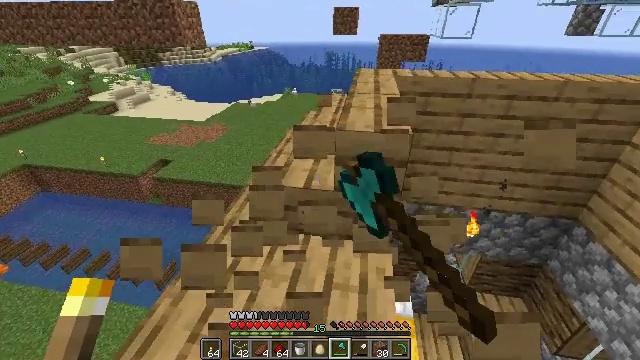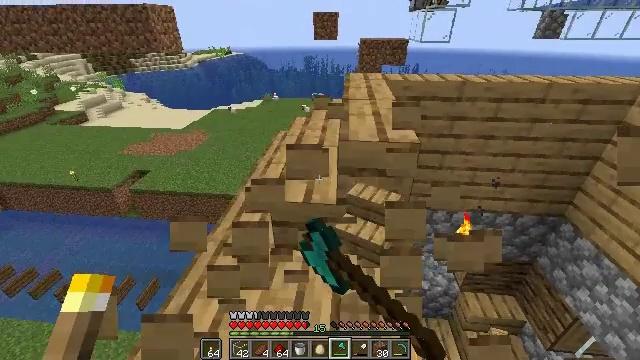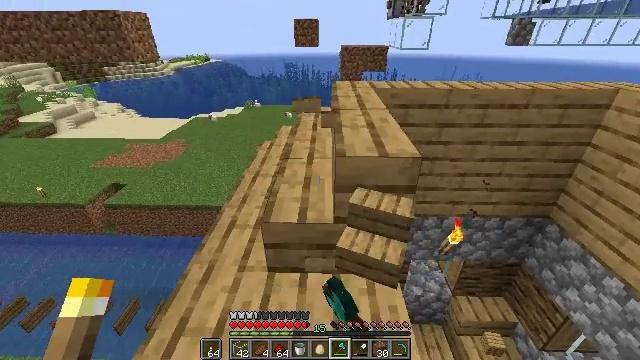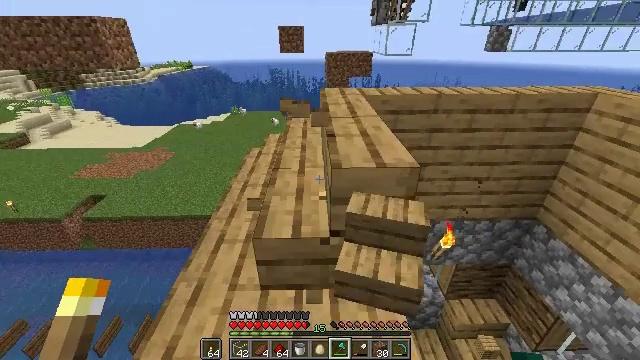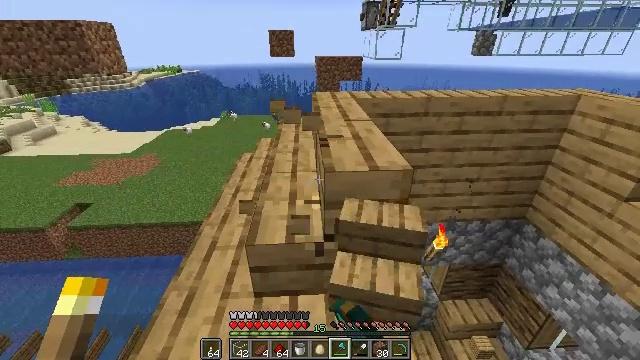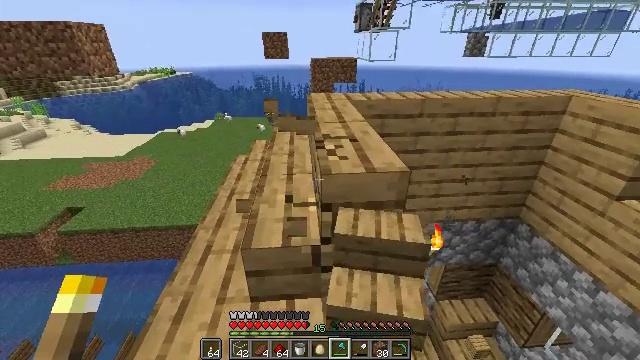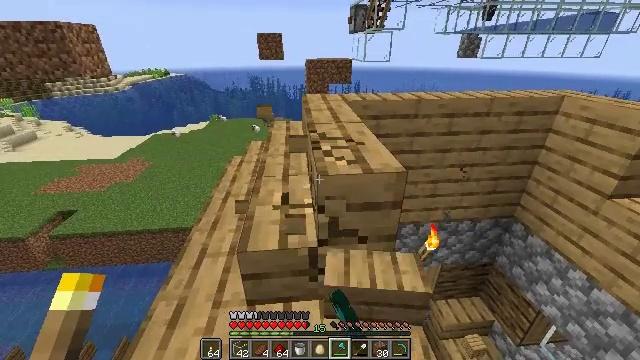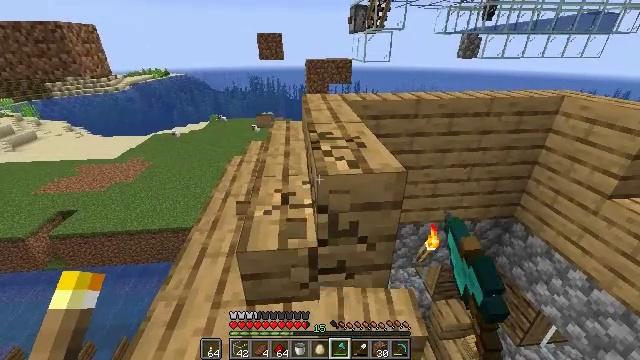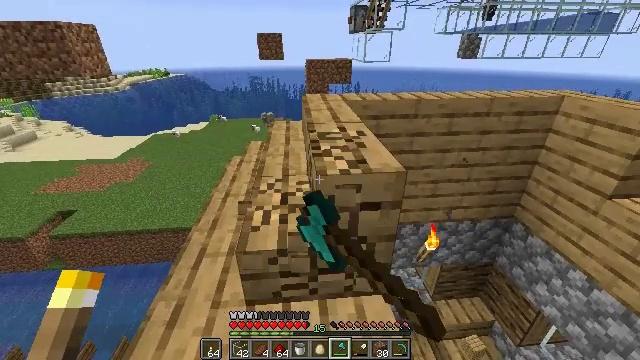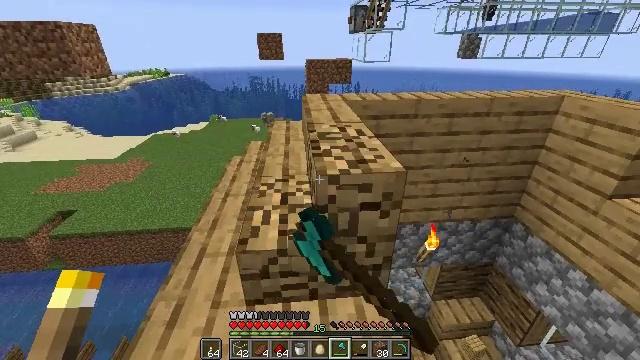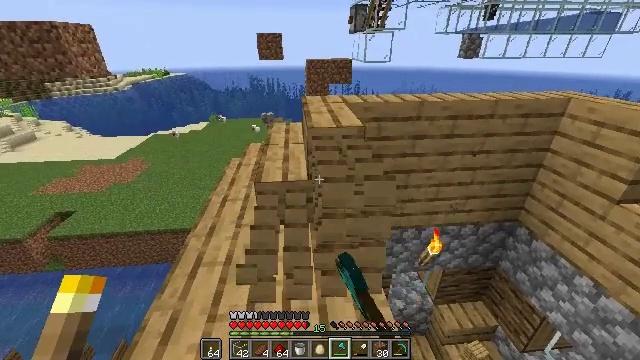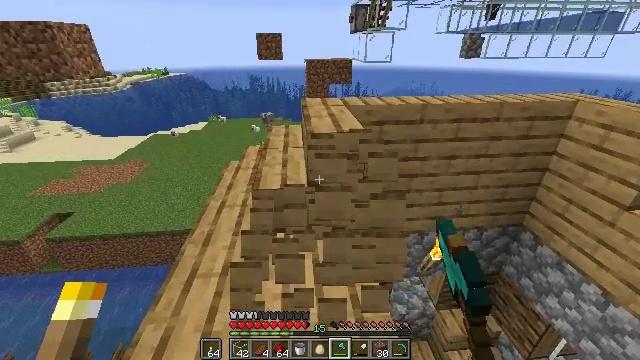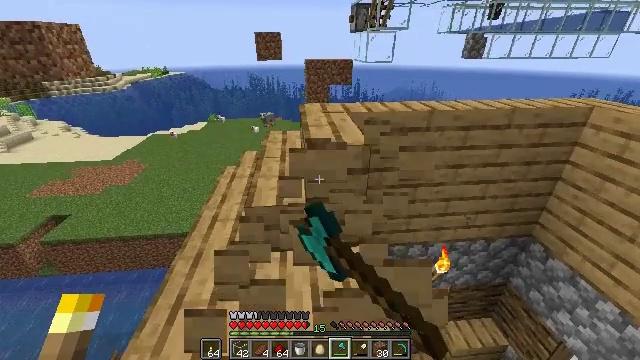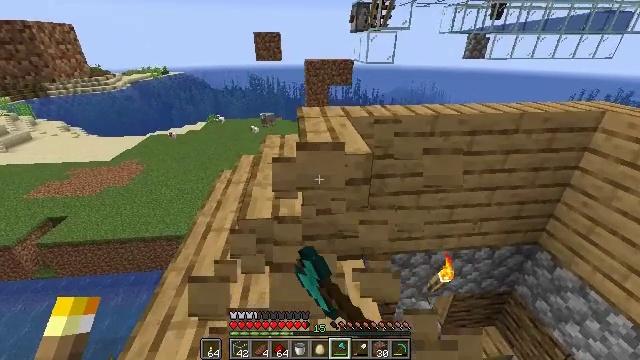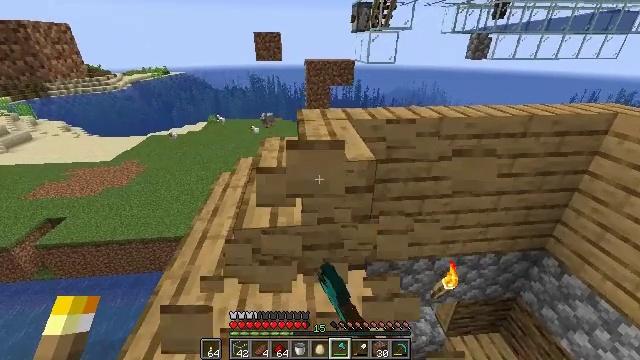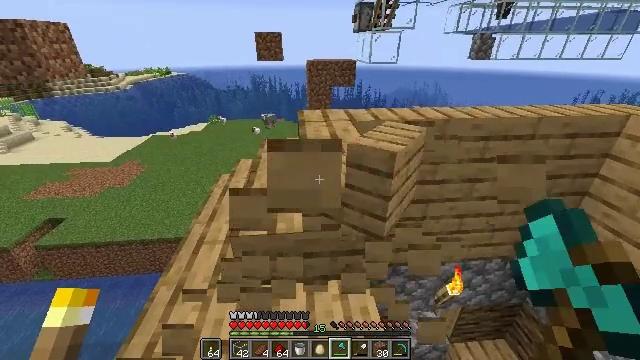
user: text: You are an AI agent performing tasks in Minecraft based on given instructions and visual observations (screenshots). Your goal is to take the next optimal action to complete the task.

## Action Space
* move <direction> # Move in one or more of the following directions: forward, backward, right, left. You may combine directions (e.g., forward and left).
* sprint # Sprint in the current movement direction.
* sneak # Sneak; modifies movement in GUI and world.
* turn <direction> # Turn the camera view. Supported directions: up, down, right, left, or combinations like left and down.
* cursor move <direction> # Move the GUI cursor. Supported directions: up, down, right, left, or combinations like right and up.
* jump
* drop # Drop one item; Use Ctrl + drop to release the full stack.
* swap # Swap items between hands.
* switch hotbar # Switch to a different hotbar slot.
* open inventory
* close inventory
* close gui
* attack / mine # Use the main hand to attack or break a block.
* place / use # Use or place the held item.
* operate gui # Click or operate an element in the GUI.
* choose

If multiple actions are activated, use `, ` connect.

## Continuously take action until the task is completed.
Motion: motion action
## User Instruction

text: Remove the oak stairs to repurpose them.
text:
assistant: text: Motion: move forward, turn right, attack / mine
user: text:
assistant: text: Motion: turn right and up, attack / mine
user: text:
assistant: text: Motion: turn right and up, attack / mine
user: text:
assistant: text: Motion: turn right, attack / mine
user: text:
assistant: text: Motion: turn right, attack / mine
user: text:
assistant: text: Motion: turn right, attack / mine
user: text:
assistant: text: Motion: attack / mine
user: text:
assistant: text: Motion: attack / mine
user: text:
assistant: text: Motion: attack / mine
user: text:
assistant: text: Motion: move forward, attack / mine
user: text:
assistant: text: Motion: move forward, attack / mine
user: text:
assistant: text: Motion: move forward, attack / mine
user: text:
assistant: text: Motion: move forward, attack / mine
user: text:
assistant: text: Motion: attack / mine
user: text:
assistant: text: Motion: attack / mine
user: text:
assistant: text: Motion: attack / mine
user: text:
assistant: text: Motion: attack / mine
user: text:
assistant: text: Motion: attack / mine
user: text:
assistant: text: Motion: attack / mine
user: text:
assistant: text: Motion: attack / mine
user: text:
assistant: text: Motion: move forward, attack / mine
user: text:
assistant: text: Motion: move forward and move left, attack / mine
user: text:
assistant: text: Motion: move forward and move left, attack / mine
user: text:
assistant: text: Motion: move forward, attack / mine
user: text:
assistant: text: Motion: attack / mine
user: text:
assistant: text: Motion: turn right, attack / mine
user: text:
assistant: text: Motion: turn right, attack / mine
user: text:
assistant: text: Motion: turn right, attack / mine
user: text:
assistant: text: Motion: attack / mine
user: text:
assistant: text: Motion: attack / mine